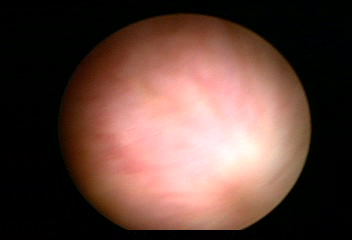
Modality: WLC
Class: Normal mucosa
Bladder cancer association: No